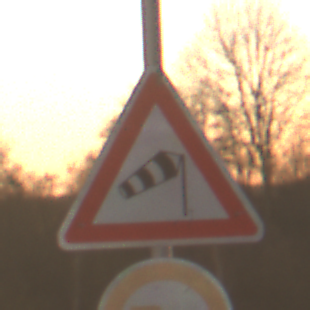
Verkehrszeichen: SeitenwindVonRechts
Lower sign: UeberholverbotKraftfahrzeuge
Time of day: SunriseSunset
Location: Outdoor (Nature)
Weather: PartlyCloudy
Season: NotSpecified
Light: Natural